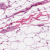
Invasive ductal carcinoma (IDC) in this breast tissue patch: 0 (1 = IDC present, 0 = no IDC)